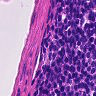
Metastatic tissue present: no